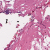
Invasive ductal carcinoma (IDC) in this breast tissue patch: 0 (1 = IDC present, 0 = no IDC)